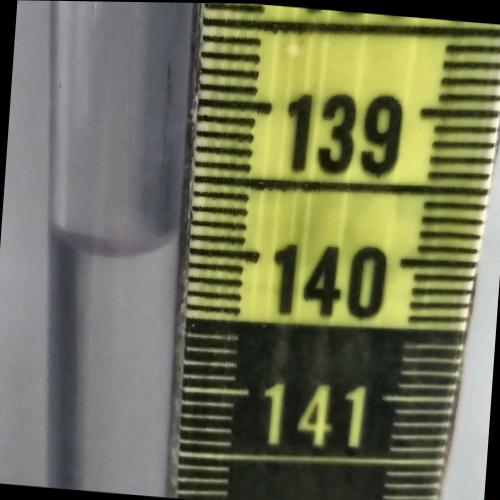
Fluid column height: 140.0 cm